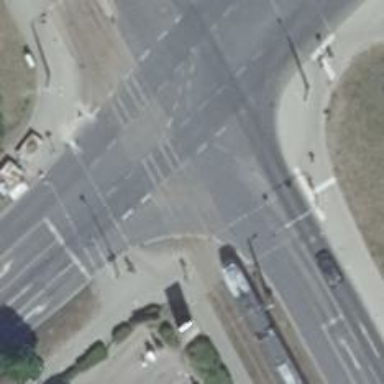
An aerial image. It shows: Railway crossing with traffic signals.